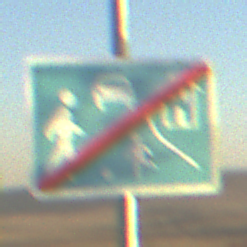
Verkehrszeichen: EndeVerkehrsberuhigterBereich
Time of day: SunriseSunset
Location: Outdoor (Nature)
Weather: Clear
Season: NotSpecified
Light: Natural